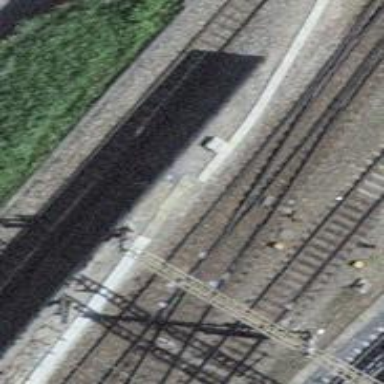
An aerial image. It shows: Railway switch.